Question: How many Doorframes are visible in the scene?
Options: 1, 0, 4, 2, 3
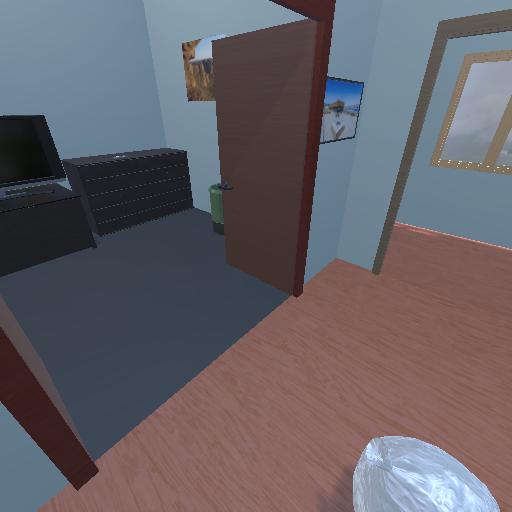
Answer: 1